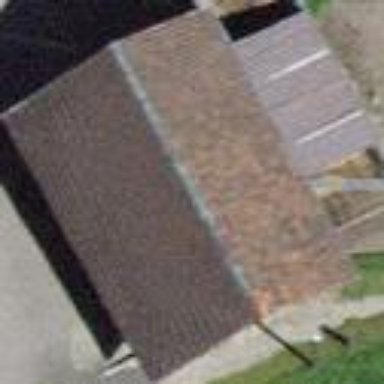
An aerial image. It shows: Barn.